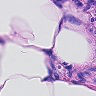
Metastatic tissue present: yes